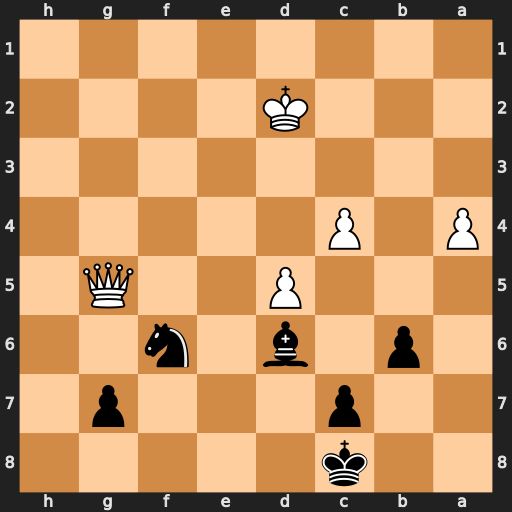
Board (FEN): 2k5/2p3p1/1p1b1n2/3P2Q1/P1P5/8/3K4/8
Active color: b
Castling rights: -
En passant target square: -
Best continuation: Ne4+ Kd1 Nxg5